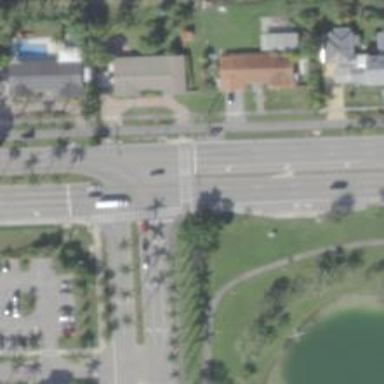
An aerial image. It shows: Primary highway with separate asphalt sidewalks.